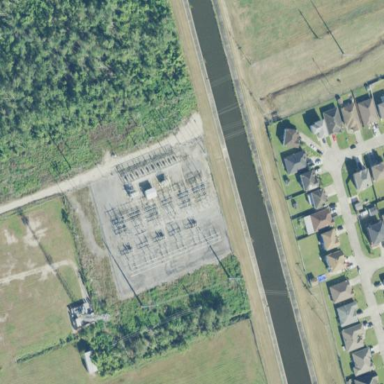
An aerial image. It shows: Outdoor distribution-level power substation enclosed by fence.